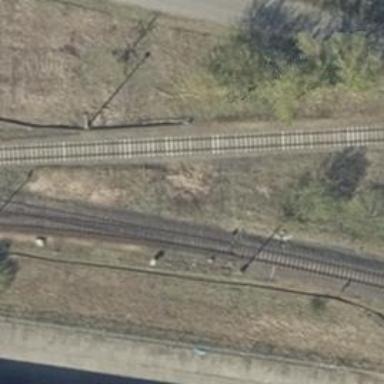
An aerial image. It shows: Railway switch with the turnout on the left side.